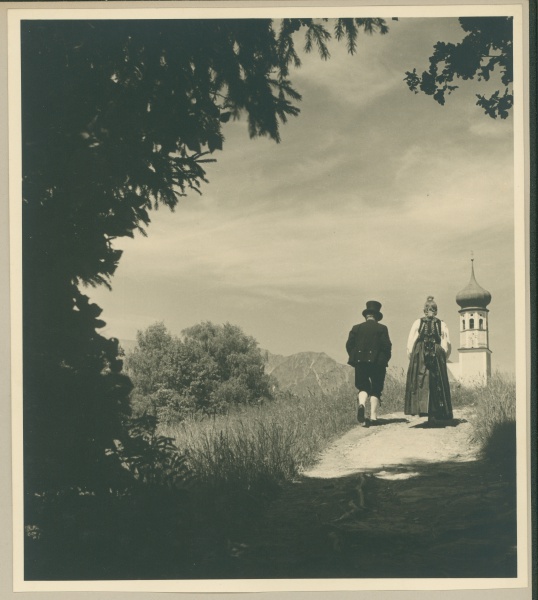
Institution: Österreichisches Museum für Volkskunde Wien
Schlagwörter: baum, berg, blätter, himmel, mann, schatten, wolken, bäume, kirchturm, landschaft, sand, fenster, frau, grau, hut, kleid, licht, schwarz, gras, haus, weg, wiese, zylinder, alt, spitze, feld, hügel, natur, busch, gehen, kirche, pfad, sonne, land, paar, blatt, pflanzen, wald, bauern, turm, aussicht, sommer, enge, man, laufen, berge, gebirge, hang, dorf, idylle, spazieren, tannen, krieg, junge, grass, waldrand, foto, fotografie, zwiebel, bayern, zwiebeldach, zwiebelturm, spaziergang, wandern, wurzel, fern, geheimnis, zweig, draußen, lichtung, schwarzweiss, sonntag, photo, tracht, ehepaar, ehe, feiertag, messe, bizarr, kostüme, verborgen, hochzeit, fotographie, dirndl, tradition, baume, kirchgang, zusammen, dch, stimmungsvoll, altmodisch, päärchen, traditionell, eintracht, festtracht, sonntagsgewand, zylinder hut, urtümlich, alte zeiten, 2 menschen, hochsommer+, traditionm, haferln, nicht händchen haltend, oh gott, krichturmkirche, sepaar, paar auf dem weg in die kirche